Question: I have 3 pair of radiobutton at my form I want to check at every group of radiobutton one radiobutton is checked when user press save button. I used the below code to check every radiobutton, but I think this one a better approach to check.
'''
if (radioBttnAddrssCoYes.Checked || rdoBttnAddCorrectNo.Checked)
{
if (rdoGroundFloorTrue.Checked || radioGroundFFalse.Checked)
{
if (rdoHomeTrue.Checked || radioMeet.Checked)
{
// Here I do something
}
else
{
MessageBox.Show("Please check Customer All day At Home");
}
}
else
{
MessageBox.Show("Please Check Ground Floor Delivery");
}
}
else
{
MessageBox.Show("Check Addresss Correct");
}
'''

Thanks For your support and help
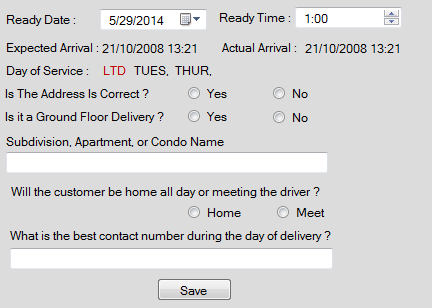
Answer: I would probably do it a little different, but it doesn't mean your way is wrong.
'''
if(VaildateRadioGroupIsChecked(radioBttnAddrssCoYes, rdoBttnAddCorrectNo, "Check Addresss Correct") &&
VaildateRadioGroupIsChecked(rdoGroundFloorTrue, radioGroundFFalse, "Please Check Ground Floor Delivery") &&
VaildateRadioGroupIsChecked(rdoHomeTrue, radioMeet, "Please check Customer All day At Home"))
{
// do your thing...
}
private bool VaildateRadioGroupIsChecked(RadioButton a, RadioButton b, string MessageToUser)
{
if(!a.Checked && !b.Checked) {
Messagebox.Show(MessageToUser);
return false;
}
return true;
}
'''
Of course, you can develop it further and not send the 2 radio buttons to the function, but it's containing element. this way, if you have 3, 4, or n radio buttons you can check all of them in one simple call.
Another well known technique to validate that a radio box is checked is to simply hold a boolean variable on the form level that is false by default, and changed to true when any of the radio buttons is checked. However, this technique will not serve you well in this case, since you will need 3 boolean variables for that, and the code will be unnecessary complicated comparing to the other solutions.
To answer your question in the comment, I would probably do something like that:
'''
string MessageToUser = VaildateRadioGroupIsChecked(radioBttnAddrssCoYes, rdoBttnAddCorrectNo, "Check Addresss Correct") +
VaildateRadioGroupIsChecked(rdoGroundFloorTrue, radioGroundFFalse, "Please Check Ground Floor Delivery") +
VaildateRadioGroupIsChecked(rdoHomeTrue, radioMeet, "Please check Customer All day At Home");
if(MessageToUser.Length == 0) {
// do your stuff
} else {
Messagebox.Show(MessageToUser);
}
private string VaildateRadioGroupIsChecked(RadioButton a, RadioButton b, string MessageToUser)
{
if(!a.Checked && !b.Checked) {
return MessageToUser + "
";
}
return string.Empty;
}
'''